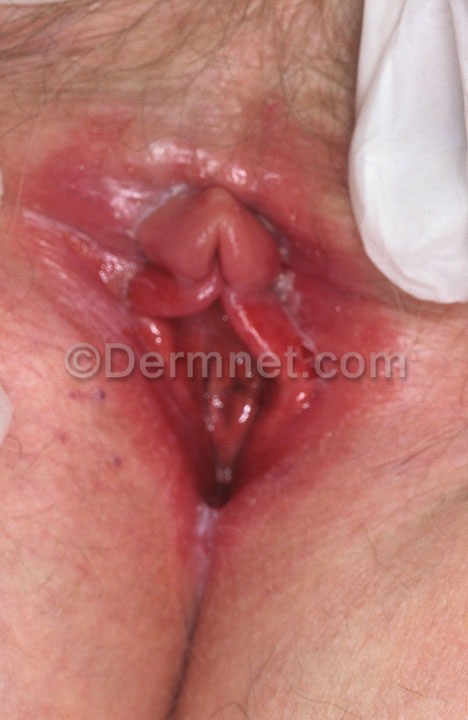
Disease: Tinea Ringworm Candidiasis and other Fungal Infections